Question: A long time back I developped a Windows service with c# 4.0 and also created a setup file with VS2010 for that app. I installed that app and it was running. someone removed that Windows service not properly like removing some entry from registry regarding that app and as a result that app name is not showing in ADD/Remove list and removed all files and folder from program files folder related to that Windows service.
So when I try to run the setup file for that win service to install it in my pc then I am getting the error message

so guide me how could I again install that Windows service in my pc from that setup. thanks
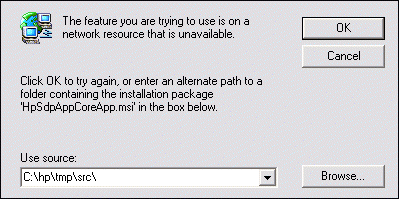
Answer: I've found the "Windows Installer cleanup uitlity" to be enormously helpful in situations like this. It's an abandoned project, but you can still get it by googling. You can use it to completely remove a program from your computer, after which it won't conflict with a new installation.
I found it here:
<URL>